Field crop: tomato
Growth stage: 1
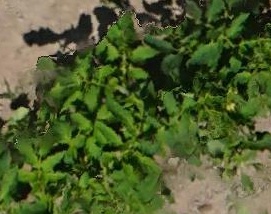
Species: tomato